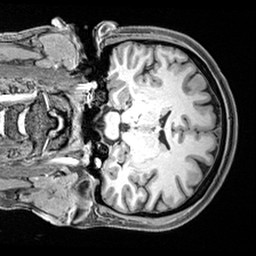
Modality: T1w
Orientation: coronal
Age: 41
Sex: female
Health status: healthy
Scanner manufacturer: siemens
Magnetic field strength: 3 T
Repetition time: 2.4 s
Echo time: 0.00217 s